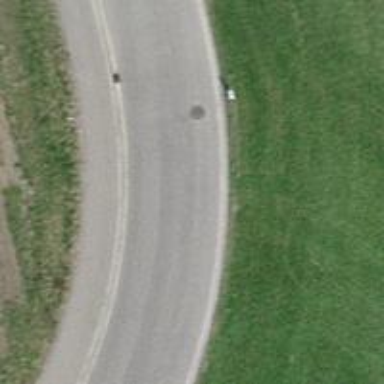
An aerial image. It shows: Tertiary road with asphalt surface.